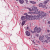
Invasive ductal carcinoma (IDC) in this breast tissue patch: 1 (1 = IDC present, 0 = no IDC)